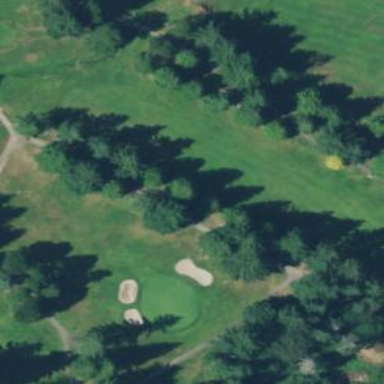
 specifically mown fairway on golf course."